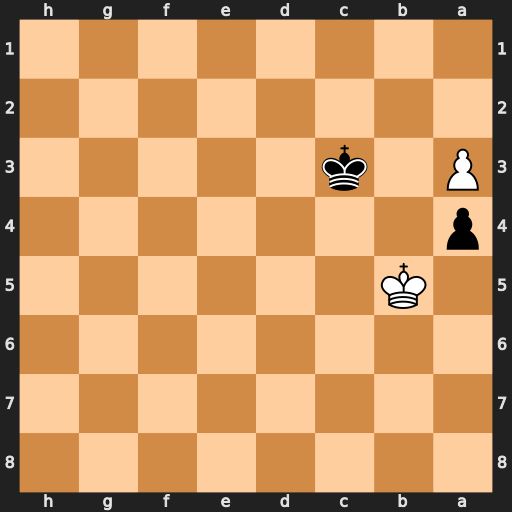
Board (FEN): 8/8/8/1K6/p7/P1k5/8/8
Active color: b
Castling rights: -
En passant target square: -
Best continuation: Kb3 Kc5 Kxa3 Kc4 Kb2